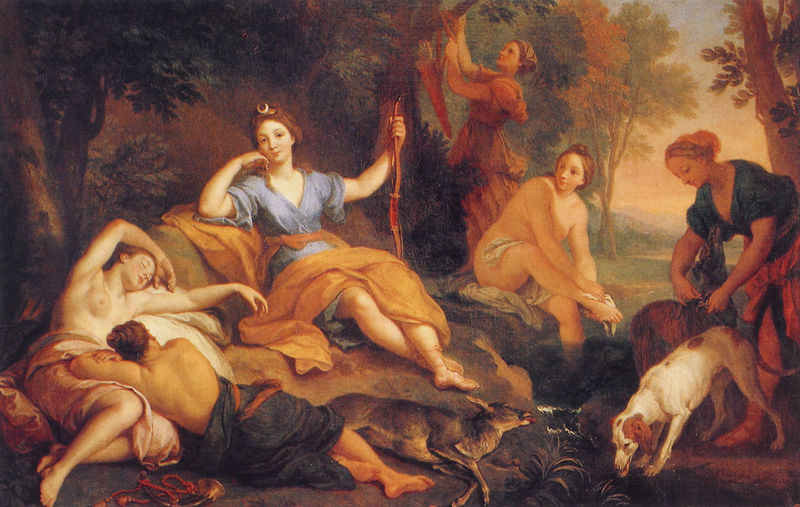
Titel: Die Rast der Diana
Künstler: Louis de Boullongne
Institution: Tours, Musée des Beaux-Arts
Schlagwörter: baum, nackt, frau, hund, tuch, wald, lichtung, reh